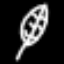
Label: leaf